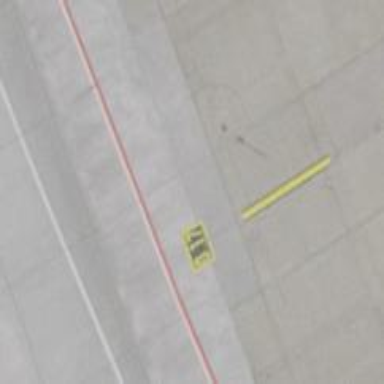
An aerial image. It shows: Airport parking position.